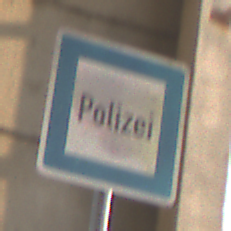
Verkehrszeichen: Polizei
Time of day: SunriseSunset
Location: Roofed (Suburban)
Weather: Clear
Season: NotSpecified
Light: Natural